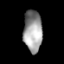
Tissue: lung
Cell type: Endothelial cells
Senescence score: 0.2175
Nuclear area (px): 760
Mean DAPI intensity: 155.07